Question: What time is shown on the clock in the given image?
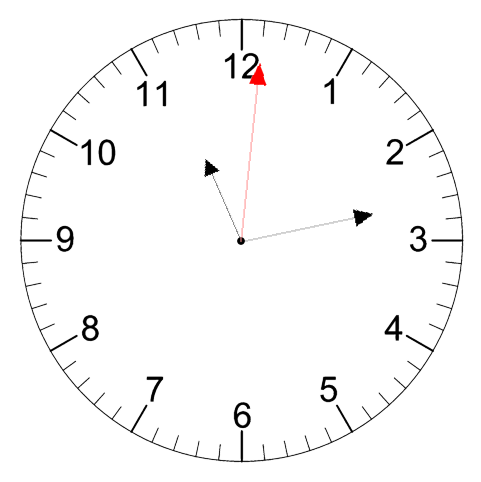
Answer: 11:13:01